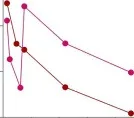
Inflammatory, coagulation function, and hematologic responses to HLH therapies: Day 0 corresponds to ruxolitinib (RUX) initiation. Treatment schedules, lines, and bars represent continuous therapy and individual doses of drugs with intermittent schedules. Arrows indicate that treatment was continued. (E-H) The laboratory assessments of Case 2. The dexamethasone (DXM) dose was reduced by half every three days, finally reaching a reduced dose of 1.5 mg on Day 42. It was replaced by methylprednisolone on Day 43. Inflammatory, coagulation function, and hematologic parameters were abnormal before Day 0, and gradually improved after therapy.
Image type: chart (chart)